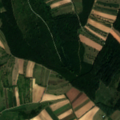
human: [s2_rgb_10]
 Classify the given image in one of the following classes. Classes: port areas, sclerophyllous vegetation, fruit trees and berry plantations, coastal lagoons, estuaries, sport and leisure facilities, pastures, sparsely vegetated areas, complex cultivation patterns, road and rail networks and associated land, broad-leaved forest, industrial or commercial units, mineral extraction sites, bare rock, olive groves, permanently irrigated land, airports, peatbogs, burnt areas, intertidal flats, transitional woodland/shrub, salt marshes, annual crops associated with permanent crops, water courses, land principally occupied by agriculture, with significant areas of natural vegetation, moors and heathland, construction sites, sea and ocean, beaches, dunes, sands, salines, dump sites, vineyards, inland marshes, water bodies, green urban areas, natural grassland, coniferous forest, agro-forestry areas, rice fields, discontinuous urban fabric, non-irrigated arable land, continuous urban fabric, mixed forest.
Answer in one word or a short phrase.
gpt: non-irrigated arable land, vineyards, pastures, broad-leaved forest